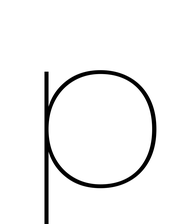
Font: Poppins-Thin